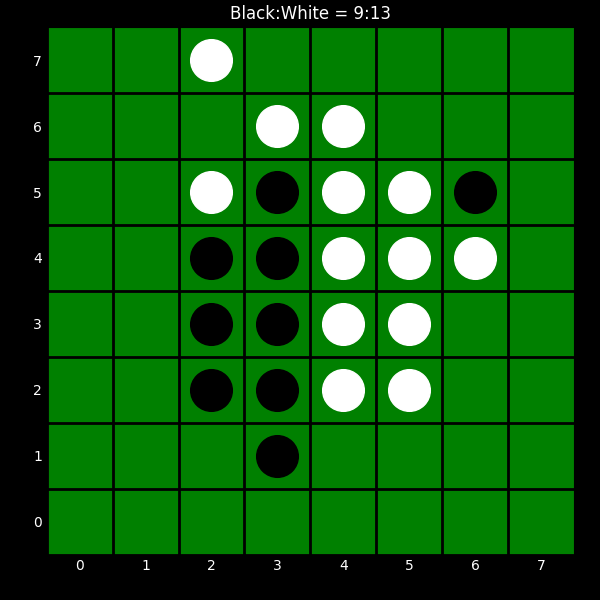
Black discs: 9
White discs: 13